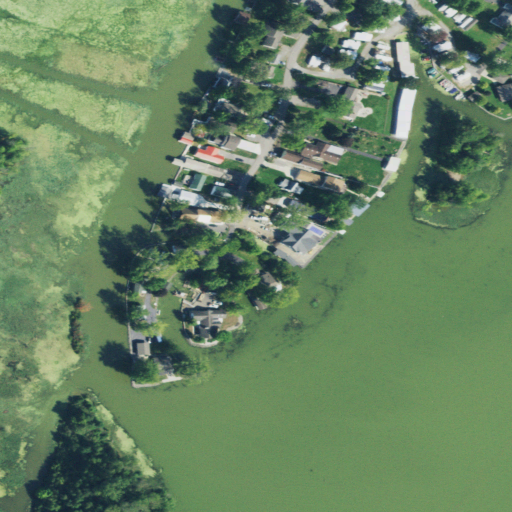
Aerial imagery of cape in Ohio named Turkeyfoot Point containing open water, low intensity development, herbaceous wetlands, medium intensity development, grassland, and open development